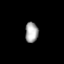
Tissue: prostate
Cell type: Fibroblasts
Senescence score: 0.7137
Nuclear area (px): 256
Mean DAPI intensity: 167.695